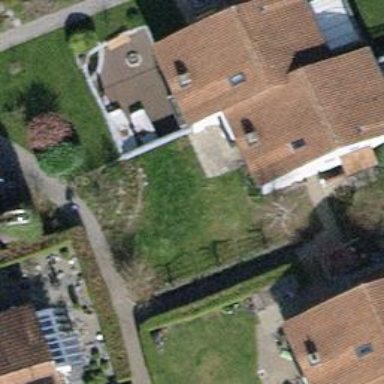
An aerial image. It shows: Terrace building.